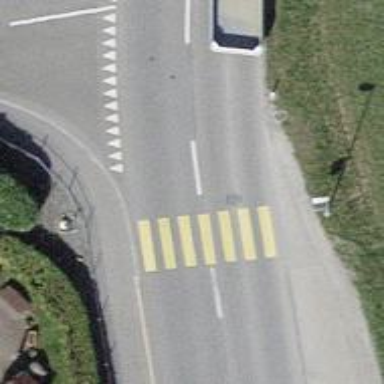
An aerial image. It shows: Uncontrolled zebra crossing with notable zebra markings.